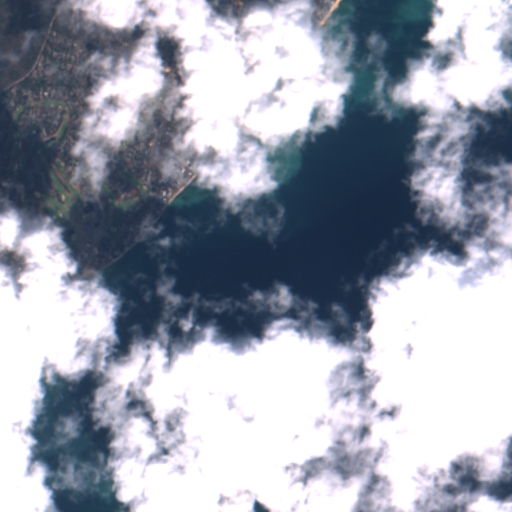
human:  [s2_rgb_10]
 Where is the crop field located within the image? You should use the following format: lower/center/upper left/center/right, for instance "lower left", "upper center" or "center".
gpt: The crop field is located in the upper left of the image.
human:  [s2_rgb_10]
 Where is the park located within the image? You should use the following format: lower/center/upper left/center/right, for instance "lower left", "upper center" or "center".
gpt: The park is located in the left of the image.
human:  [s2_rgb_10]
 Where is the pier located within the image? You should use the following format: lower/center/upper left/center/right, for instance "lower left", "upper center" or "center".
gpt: The pier is located in the upper center of the image.
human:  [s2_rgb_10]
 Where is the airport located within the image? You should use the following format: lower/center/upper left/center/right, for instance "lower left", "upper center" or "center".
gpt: There is no airport in the image.